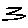
Label: zigzag